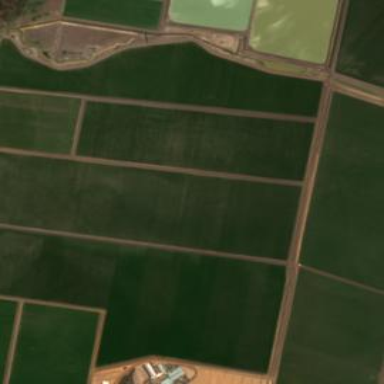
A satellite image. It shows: Farmland with cotton crop.